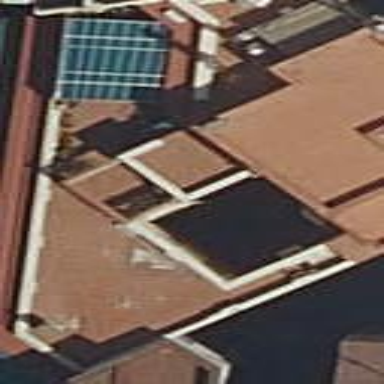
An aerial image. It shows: Part of building.